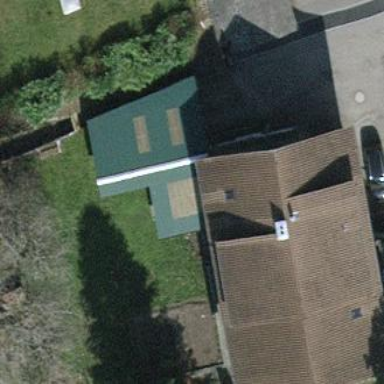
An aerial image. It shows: View of roof of building.